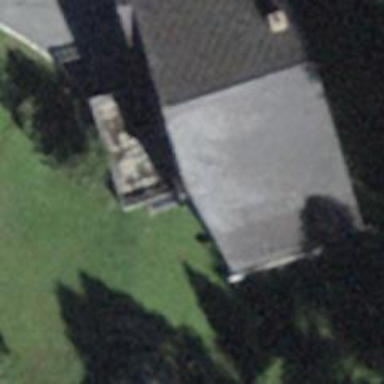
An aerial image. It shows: Garage.